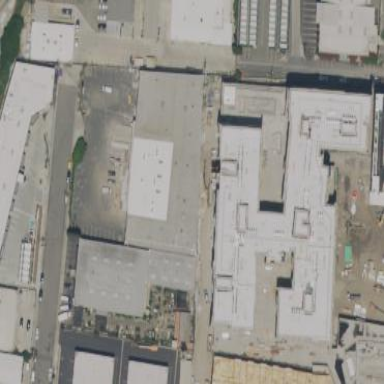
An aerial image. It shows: Warehouse building.